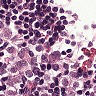
Metastatic tissue present: yes